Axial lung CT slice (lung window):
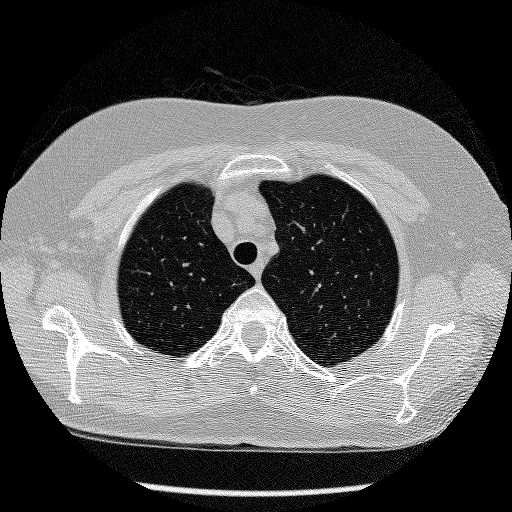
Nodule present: no